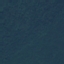
Land use / land cover class: Forest